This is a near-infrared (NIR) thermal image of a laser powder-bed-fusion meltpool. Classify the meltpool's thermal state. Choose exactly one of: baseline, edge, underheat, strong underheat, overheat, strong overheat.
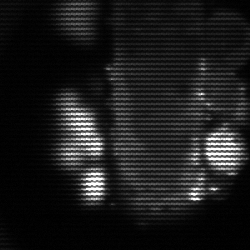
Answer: strong underheat